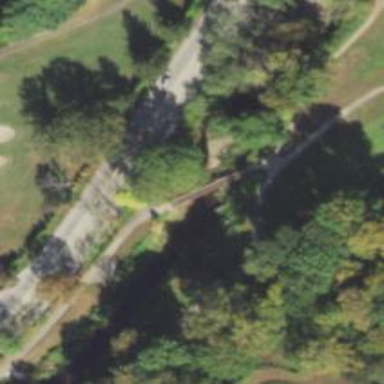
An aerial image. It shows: Path leading to bridge.